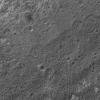
Atmospheric dust classification: not_dusty